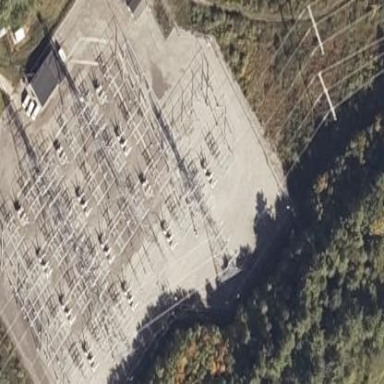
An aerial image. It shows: Substation with chain link fence surrounding it. The substation operates at the transmission level.